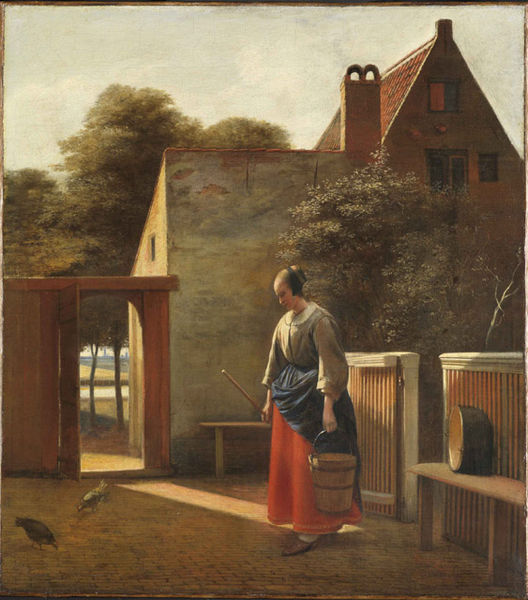
Titel: Eine Magd mit Eimer in einem Hinterhof
Künstler: Pieter de Hooch
Standort: Karlsruhe
Institution: Staatliche Kunsthalle Karlsruhe
Schlagwörter: baum, blau, dunkel, gemälde, hand, himmel, schatten, vogel, wasser, bäume, fluss, gelb, grün, landschaft, mädchen, stadt, braun, bunt, fenster, finger, frau, frisur, hell, holz, kleid, licht, orange, tür, ausblick, dach, dame, gebäude, haus, park, rot, tiere, tuch, wolke, zaun, haube, malerei, rock, wand, schale, schüssel, stein, steine, taube, holland, niederlande, öl, einsamkeit, horizont, natur, strauch, vögel, gatter, sonne, land, futter, haare, traurig, arbeit, dachziegel, genre, kamin, landleben, schornstein, stock, garten, kübel, schürze, magd, bogen, fassade, genrebild, genremalerei, italien, ort, pflaster, schuhe, stab, arbeiten, bäuerin, nachmittag, warm, dorf, mauer, ziegel, farbe, backstein, bauernhof, hof, lattenzaun, türe, idylle, holzzaun, bank, ölgemälde, einfach, bedienstete, dienstmädchen, korb, lichteinfall, besen, bauer, tor, kelid, stiel, eingang, hinterhof, innenhof, lichtstrahl, offen, tauben, füttern, fütterung, kopfsteinpflaster, pflasterstein, kittel, fass, vermeer, de hooch, hausfrau, tracht, biedermeier, ziegelwand, geflügel, türöffnung, stall, siedlung, zaum, atmosphäre, holländisch, stange, huhn, isoliert, alleine, eimer, bäum, holländer, bäuerlich, fesnter, tonne, offene tür, realisitsch, sonneneinfall, hühner, holztor, holzeimer, ziegelstein, backsteinhaus, maue, zeigel, gepflastert, gartentor, rotes gewand, putzen, häuslich, körner, gehege, picken, züchtig, einer, jan vermeer, magdt, chatten, arbeiterin, wassereimer, hasufrau, toro, schrubber, bauernfrau, gartentür, hoftür, madg, wasserkübel, hoftor, roter rock, ögel, hühne, 18.jahrhundert, baue, arbeitsgewand, rmauer, ausmisten, magdhof, putzwasser, zfrau, frauenrolle, moralistisch